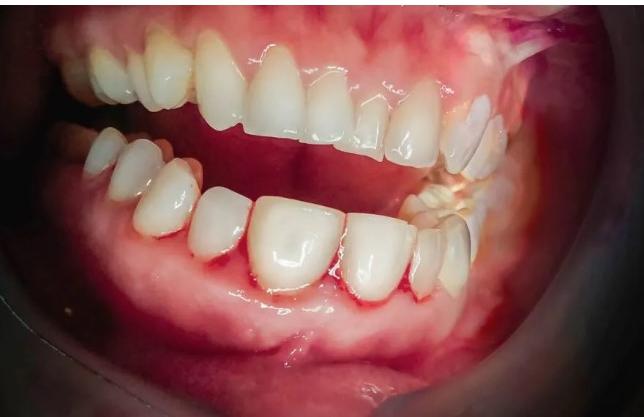
Condition: Gingivitis